Question:
try almost 2 days still the same thing. Any idea? guys
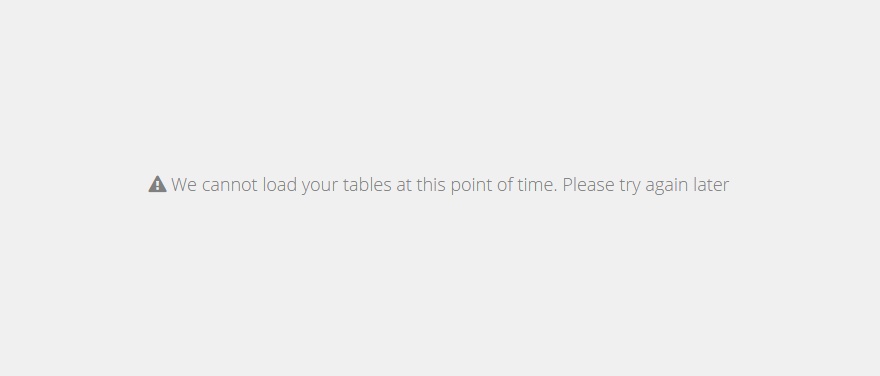
Answer: Can you please try this again? It seems to be working on my end.